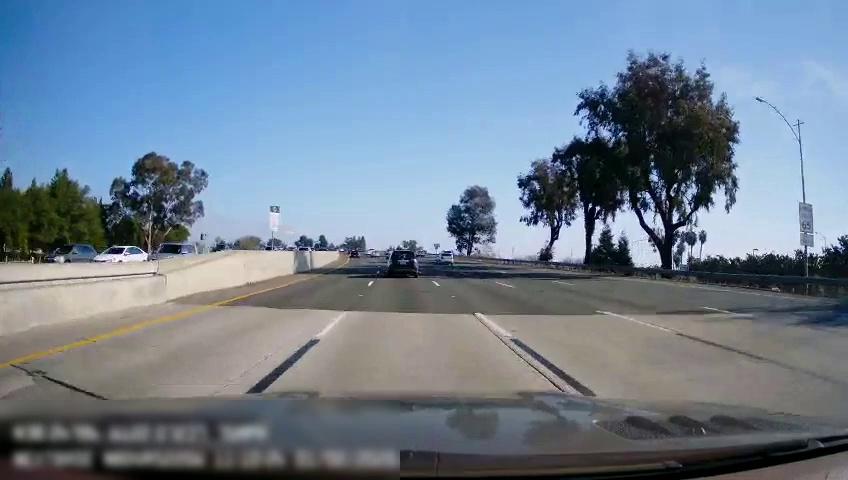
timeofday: Day
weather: Sunny
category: Drivable Space
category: Vehicles | SUV
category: Vehicles | Car
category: Vehicles | Car
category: Vehicles | SUV
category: Vehicles | Car
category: Vehicles | SUV
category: Vehicles | Car
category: Vehicles | Car
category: Vehicles | Car
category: Lanes | Alternate Lane
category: Lanes | Current Lane
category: Lanes | Current Lane
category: Lanes | Alternate Lane
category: Lanes | Alternate Lane
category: Lanes | Alternate Lane
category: Traffic | Signs
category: Traffic | Signs
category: Traffic | Signs